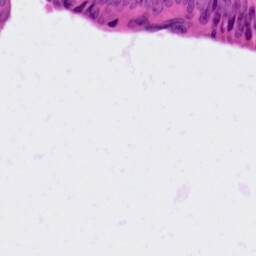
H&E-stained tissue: Colon